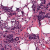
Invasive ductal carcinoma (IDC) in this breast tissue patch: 1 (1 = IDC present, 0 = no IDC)